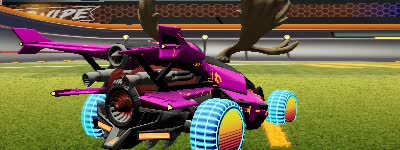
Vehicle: aftershock